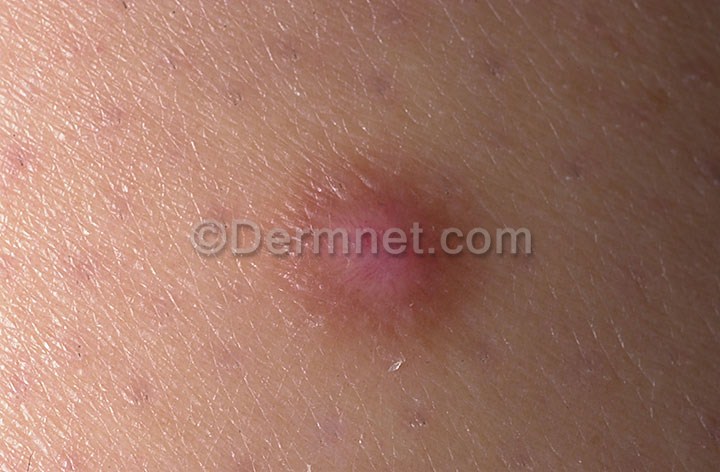
Disease: Seborrheic Keratoses and other Benign Tumors